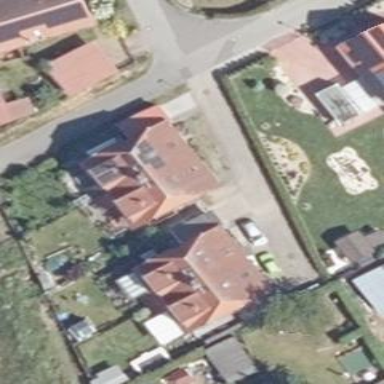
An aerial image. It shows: Detached building with half-hipped roof made of red roof tiles.